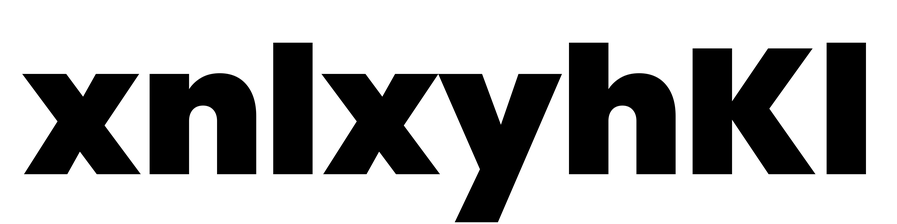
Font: Poppins-Black